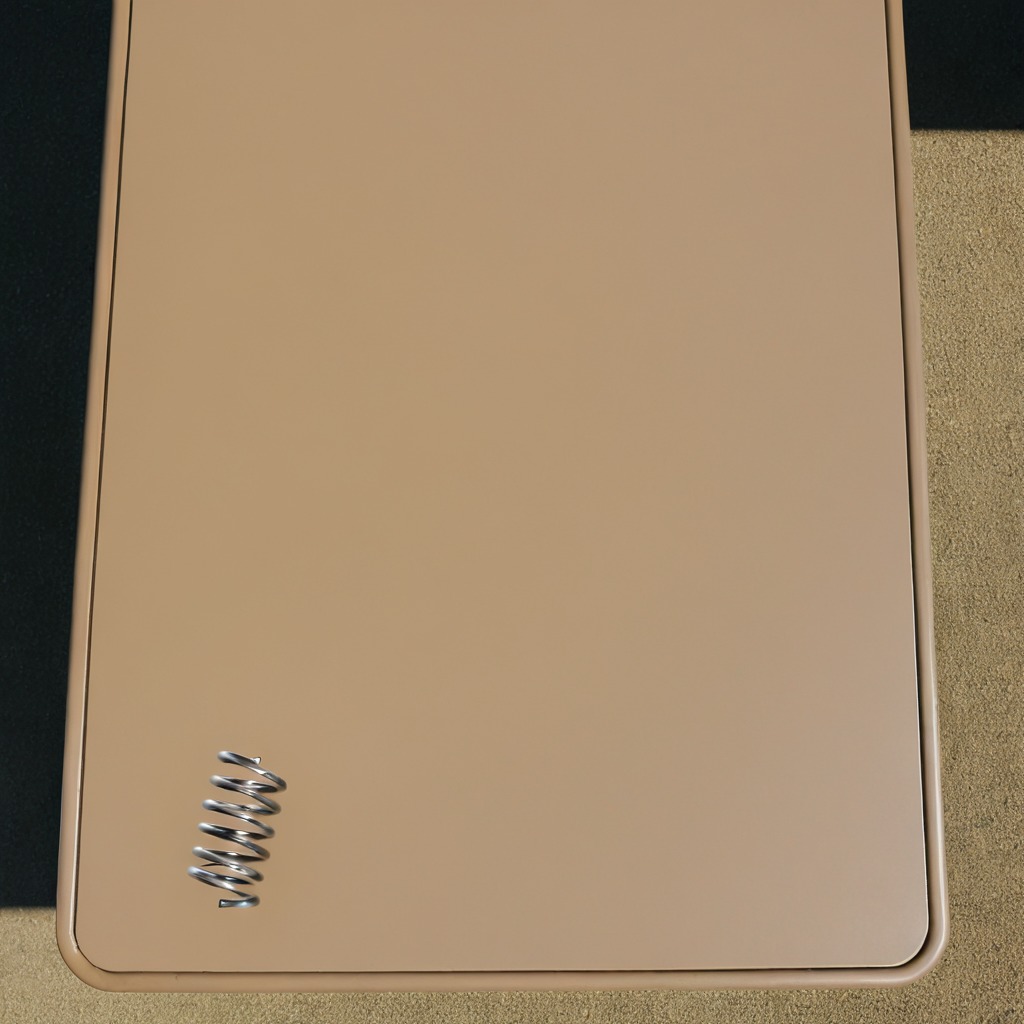
A coiled metal spring is lying on the textured surface of a clean utility table.